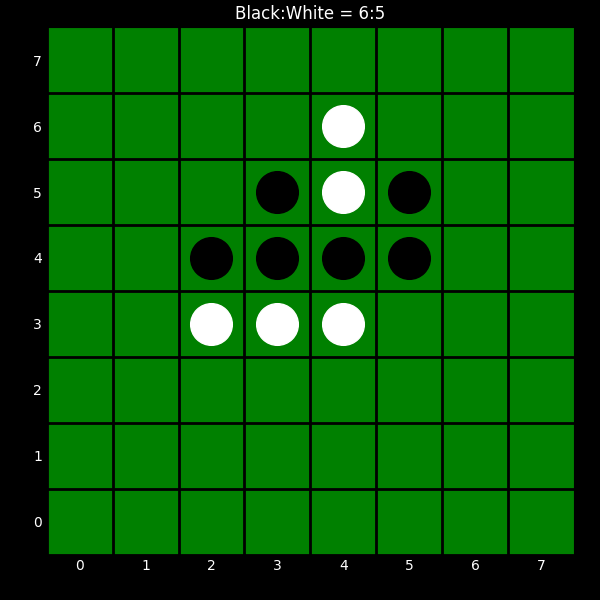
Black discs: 6
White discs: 5